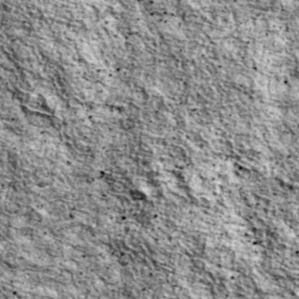
Label: non_frost